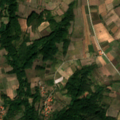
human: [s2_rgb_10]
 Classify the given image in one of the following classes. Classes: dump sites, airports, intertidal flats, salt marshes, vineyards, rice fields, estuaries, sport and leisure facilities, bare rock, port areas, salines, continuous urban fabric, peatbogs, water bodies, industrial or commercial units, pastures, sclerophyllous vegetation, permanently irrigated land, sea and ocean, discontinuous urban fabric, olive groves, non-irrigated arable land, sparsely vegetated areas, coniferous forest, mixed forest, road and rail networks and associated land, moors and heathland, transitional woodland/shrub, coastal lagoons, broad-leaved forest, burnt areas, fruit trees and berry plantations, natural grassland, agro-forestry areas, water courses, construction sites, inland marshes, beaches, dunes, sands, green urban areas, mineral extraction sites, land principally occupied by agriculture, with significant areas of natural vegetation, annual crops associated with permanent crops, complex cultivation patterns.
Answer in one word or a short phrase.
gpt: complex cultivation patterns, land principally occupied by agriculture, with significant areas of natural vegetation, broad-leaved forest